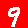
Digit: 9